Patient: sex F, age 58
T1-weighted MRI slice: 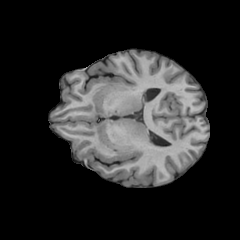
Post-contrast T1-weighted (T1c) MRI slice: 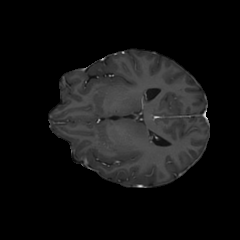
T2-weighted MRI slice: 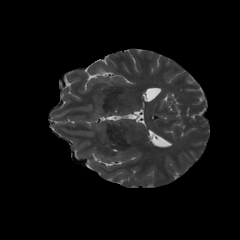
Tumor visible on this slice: no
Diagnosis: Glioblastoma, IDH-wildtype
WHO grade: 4